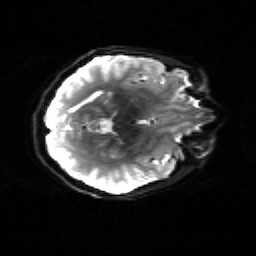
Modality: sbref
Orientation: axial
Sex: female
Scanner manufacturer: siemens
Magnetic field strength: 3 T
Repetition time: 5 s
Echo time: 0.071 s